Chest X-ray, AP view. Patient: 58 years old, sex M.
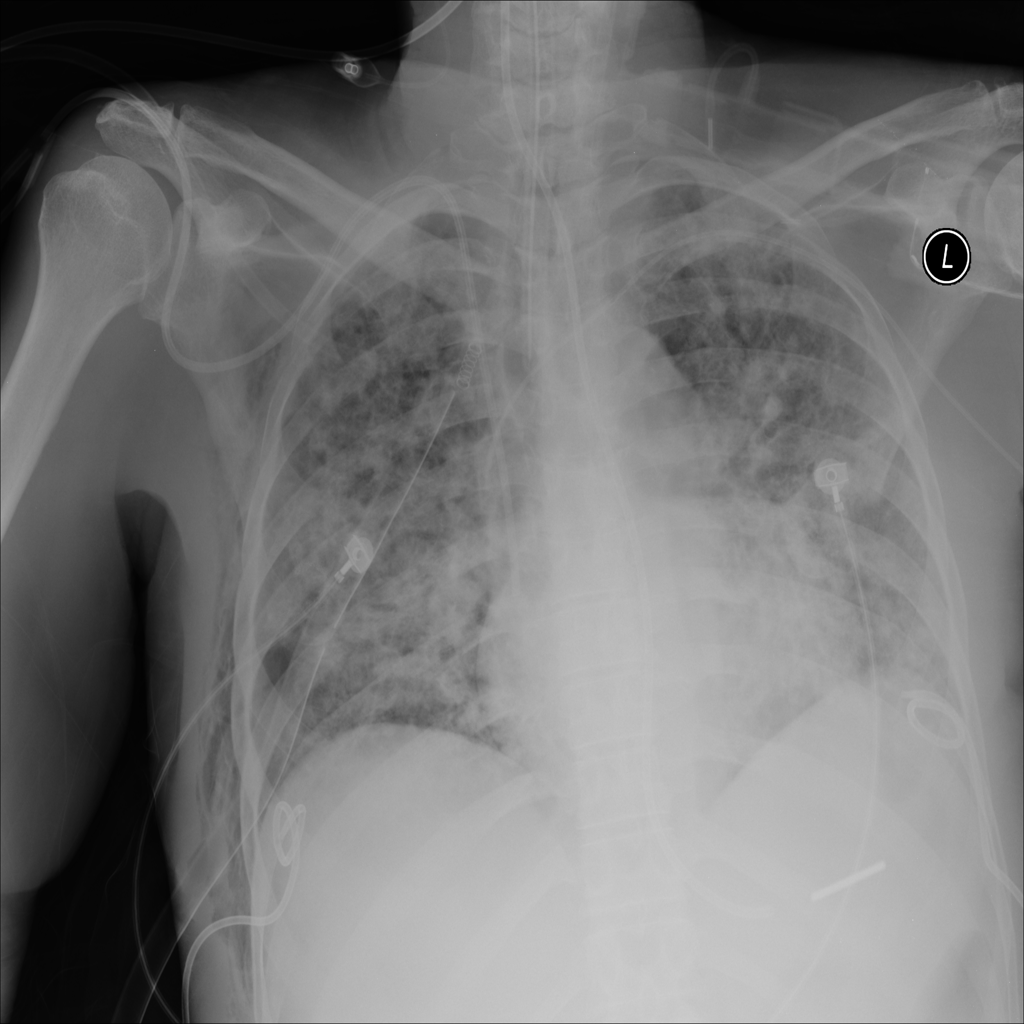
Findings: Emphysema, Infiltration